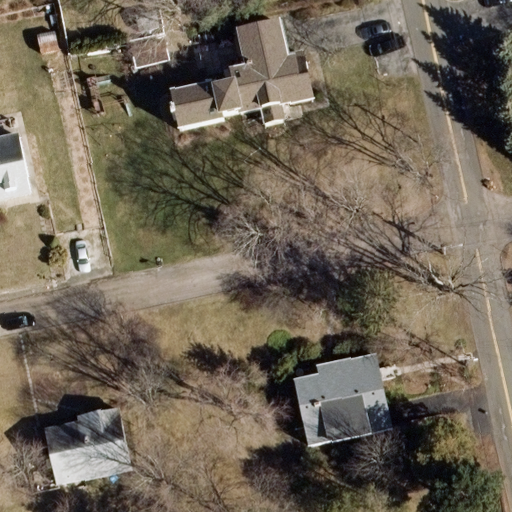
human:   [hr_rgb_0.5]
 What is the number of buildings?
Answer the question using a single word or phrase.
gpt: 4

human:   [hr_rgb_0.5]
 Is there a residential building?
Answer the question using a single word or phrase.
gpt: yes

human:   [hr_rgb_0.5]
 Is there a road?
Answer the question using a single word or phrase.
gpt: yes

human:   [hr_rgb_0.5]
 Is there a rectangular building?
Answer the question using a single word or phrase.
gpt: yes

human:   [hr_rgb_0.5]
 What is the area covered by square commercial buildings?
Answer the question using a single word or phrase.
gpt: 0m2

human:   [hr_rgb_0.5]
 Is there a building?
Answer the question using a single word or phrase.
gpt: yes

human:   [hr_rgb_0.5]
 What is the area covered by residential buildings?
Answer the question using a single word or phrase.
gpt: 903m2

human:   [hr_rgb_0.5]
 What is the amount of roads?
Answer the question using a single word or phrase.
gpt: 3

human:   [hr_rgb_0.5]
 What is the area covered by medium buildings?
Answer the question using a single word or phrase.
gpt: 903m2

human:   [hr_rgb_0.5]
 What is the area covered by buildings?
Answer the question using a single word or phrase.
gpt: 903m2

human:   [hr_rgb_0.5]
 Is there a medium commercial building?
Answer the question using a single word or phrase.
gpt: no

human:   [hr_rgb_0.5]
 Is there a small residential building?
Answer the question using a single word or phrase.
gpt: no

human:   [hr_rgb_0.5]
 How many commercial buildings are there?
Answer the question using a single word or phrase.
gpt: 0

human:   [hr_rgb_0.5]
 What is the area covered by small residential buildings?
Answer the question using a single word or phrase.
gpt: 0m2

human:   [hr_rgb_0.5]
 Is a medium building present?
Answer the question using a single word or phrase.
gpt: yes

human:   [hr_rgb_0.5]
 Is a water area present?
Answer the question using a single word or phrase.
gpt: no

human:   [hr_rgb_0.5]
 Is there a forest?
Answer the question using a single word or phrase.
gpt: no

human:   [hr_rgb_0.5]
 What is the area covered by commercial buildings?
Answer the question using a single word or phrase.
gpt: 0m2

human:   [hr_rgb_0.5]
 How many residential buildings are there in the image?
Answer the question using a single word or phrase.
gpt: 4

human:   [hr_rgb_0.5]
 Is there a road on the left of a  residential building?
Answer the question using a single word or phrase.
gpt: no

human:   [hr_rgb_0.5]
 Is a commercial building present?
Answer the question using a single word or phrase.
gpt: no

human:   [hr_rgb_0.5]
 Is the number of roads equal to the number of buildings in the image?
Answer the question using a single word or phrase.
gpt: no

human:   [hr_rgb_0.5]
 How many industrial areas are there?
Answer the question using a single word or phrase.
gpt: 0

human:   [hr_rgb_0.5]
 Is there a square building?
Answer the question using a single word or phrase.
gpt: no

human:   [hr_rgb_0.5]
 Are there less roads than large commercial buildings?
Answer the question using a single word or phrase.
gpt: no

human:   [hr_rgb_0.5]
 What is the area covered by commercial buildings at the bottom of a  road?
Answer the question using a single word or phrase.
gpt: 0m2

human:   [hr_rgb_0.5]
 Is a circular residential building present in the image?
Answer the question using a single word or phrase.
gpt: no

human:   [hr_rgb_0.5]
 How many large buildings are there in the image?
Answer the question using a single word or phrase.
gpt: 0

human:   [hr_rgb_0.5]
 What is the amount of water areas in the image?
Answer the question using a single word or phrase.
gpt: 0

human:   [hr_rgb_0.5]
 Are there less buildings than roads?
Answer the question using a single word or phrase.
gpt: no

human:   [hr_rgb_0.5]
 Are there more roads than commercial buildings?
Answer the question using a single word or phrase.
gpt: yes

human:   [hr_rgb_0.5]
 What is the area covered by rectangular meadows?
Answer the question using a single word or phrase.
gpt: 0m2

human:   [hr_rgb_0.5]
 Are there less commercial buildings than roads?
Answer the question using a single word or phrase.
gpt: yes

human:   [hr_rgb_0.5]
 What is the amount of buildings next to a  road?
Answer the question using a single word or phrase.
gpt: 4

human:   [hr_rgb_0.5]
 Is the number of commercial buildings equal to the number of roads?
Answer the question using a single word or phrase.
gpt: no

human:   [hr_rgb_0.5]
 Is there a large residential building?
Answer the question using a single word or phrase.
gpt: no

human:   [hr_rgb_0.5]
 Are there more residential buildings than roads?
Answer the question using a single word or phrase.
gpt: yes

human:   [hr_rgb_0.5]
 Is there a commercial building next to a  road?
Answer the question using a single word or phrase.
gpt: no

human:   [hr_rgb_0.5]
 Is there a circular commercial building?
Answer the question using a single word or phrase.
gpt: no

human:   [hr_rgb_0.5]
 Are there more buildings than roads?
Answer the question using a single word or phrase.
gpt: yes

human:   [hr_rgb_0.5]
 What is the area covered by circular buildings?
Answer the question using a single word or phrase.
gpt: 0m2

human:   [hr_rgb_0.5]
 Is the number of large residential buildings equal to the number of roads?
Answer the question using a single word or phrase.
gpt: no

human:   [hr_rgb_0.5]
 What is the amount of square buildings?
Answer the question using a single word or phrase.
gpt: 0

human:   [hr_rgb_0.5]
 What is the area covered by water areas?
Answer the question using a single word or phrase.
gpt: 0m2

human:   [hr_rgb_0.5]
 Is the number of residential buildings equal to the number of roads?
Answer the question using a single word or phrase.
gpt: no

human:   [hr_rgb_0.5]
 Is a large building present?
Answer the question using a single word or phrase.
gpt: no

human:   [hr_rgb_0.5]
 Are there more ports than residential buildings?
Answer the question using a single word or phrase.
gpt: no

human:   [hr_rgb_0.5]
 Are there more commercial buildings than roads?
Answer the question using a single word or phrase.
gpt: no

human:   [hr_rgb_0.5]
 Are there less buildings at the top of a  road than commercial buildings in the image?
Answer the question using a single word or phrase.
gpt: no

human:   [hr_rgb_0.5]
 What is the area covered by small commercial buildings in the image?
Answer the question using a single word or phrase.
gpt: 0m2

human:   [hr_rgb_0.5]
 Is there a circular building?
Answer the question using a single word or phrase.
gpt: no

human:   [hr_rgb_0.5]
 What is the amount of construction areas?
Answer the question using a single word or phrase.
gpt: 0

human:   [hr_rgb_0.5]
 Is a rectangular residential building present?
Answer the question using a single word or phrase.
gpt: yes

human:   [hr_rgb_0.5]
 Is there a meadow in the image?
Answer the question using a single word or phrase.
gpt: no

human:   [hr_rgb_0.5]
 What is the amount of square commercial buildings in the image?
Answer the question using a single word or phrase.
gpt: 0

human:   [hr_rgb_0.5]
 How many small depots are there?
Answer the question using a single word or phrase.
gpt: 0

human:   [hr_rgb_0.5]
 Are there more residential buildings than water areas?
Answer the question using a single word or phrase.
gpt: yes

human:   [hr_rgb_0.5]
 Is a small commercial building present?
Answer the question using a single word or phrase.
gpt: no

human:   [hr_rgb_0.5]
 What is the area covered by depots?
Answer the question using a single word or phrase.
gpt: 0m2

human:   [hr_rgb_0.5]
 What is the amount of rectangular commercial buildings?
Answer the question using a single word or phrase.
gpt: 0

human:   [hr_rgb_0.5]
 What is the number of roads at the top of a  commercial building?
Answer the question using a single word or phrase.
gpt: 0

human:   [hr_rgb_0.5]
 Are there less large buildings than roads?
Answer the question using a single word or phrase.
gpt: yes

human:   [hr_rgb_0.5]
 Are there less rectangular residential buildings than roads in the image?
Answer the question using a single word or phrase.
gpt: yes

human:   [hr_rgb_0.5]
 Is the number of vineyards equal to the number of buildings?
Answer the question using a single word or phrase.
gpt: no